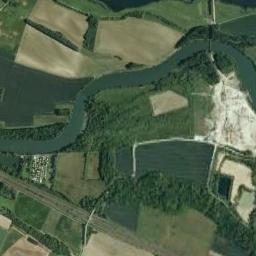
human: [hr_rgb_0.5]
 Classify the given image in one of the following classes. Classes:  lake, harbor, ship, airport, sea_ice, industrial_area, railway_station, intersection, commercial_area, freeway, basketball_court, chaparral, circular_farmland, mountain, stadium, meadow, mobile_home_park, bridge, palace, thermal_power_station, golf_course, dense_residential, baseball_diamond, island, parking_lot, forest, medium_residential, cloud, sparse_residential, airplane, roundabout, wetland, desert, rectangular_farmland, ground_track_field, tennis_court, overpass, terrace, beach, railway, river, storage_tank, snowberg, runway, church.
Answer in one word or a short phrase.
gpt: river